Question: I have a javascript (not from me) to sync information between client (javascript) and server (php) and javascript send to server GET and POST information, I can read easy GET information so I try to read '$_POST' information and cannot retrieve POST information.
I try 'print_r($_POST)' and just returns 'Array()' with nothing.
I try to look it with Firebug and Console into Firefox and I see that

How can I retrieve and treat json string into >Transmission de la requete< into my PHP code? I can easily retrieve GET parameters such as token, src and etc so I can't retrieve POST transmission.
Thank you for your helping !
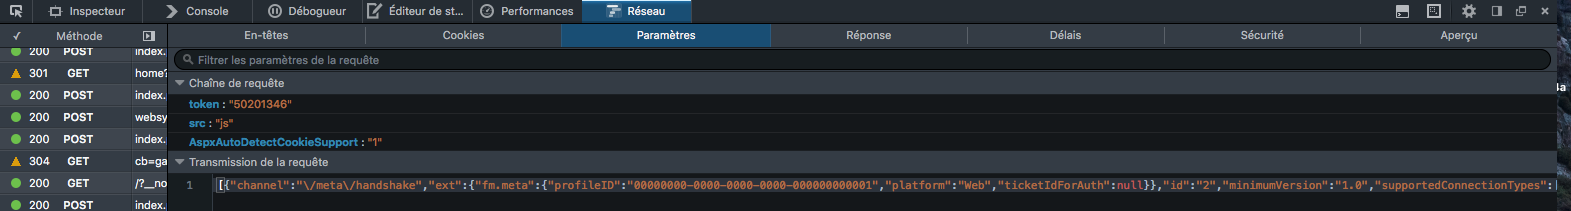
Answer: I don't really get you. But since it's something like JSON request sent to the page. You can use the 'file_get_contents('php://input')' to grab any JSON request sent. Then you can decode it into an object or an array.
Example
'''
$request = file_get_contents('php://input');
'''
'''
$input = json_decode($request);
'''
So Input fields will be
'''
$input->name; $input->password;
'''
'''
$input = json_decode($request, true);
'''
So Input fields will be
'''
$input[name]; $input[password];
'''